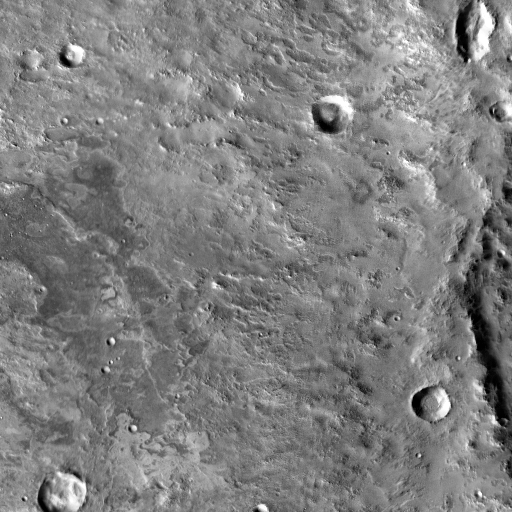
Crater classes present: Background, Other, Layered, Secondary